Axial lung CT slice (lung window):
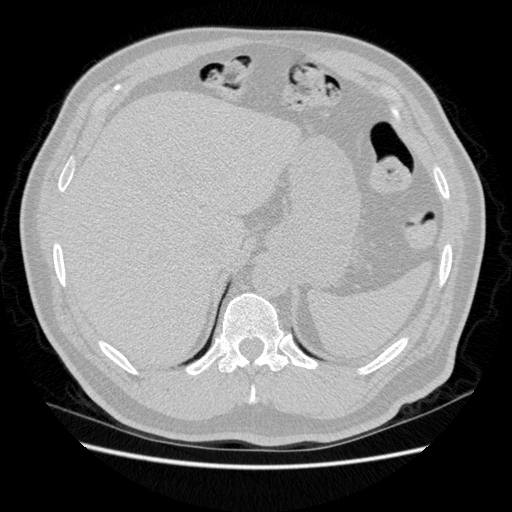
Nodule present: no